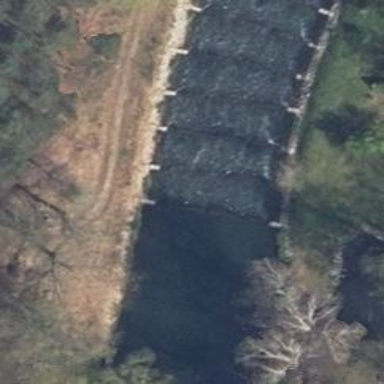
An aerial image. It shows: Weir along the waterway.